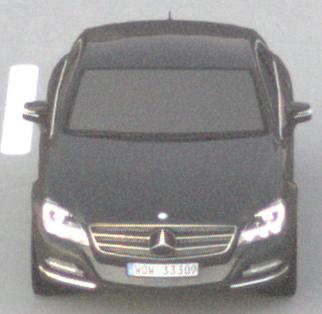
Make: Mercedes-Benz
Model: CLS Coupé 350
Detailed model: CLS-Class (218) Coupé
Model produced from: 2011/01
Model produced until: 2014/07
Doors: 4
Color: gray
Road condition: dry road
Daytime: sunrise or sunset
Contrast: low contrast